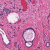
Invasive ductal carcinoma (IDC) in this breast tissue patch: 0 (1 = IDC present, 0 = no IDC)